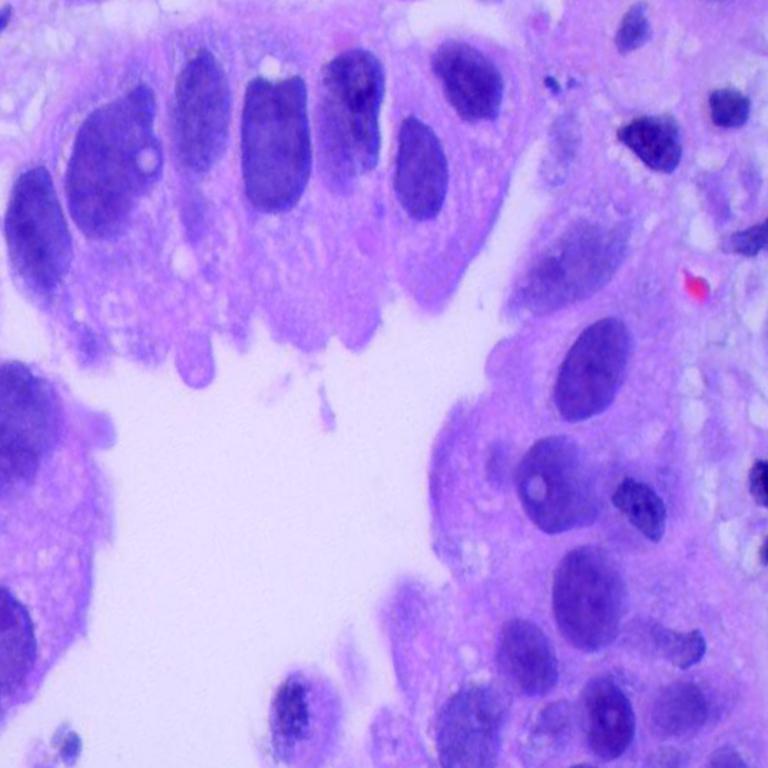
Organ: lung
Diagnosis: adenocarcinomas